Field crop: maize
Growth stage: 2
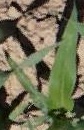
Species: maize